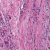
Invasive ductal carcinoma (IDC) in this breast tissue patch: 0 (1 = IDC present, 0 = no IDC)